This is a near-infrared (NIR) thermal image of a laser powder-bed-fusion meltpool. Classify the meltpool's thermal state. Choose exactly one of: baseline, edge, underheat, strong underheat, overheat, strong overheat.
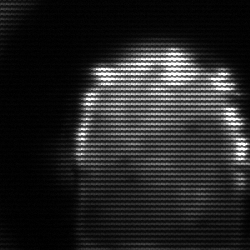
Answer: baseline